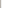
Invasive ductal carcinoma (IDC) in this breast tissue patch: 0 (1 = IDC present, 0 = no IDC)